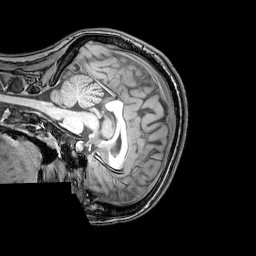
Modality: T1w
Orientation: sagittal
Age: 25
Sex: female
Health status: healthy
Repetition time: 0.081 s
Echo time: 0.037 s